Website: ulta-beauty
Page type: delivery-shipping
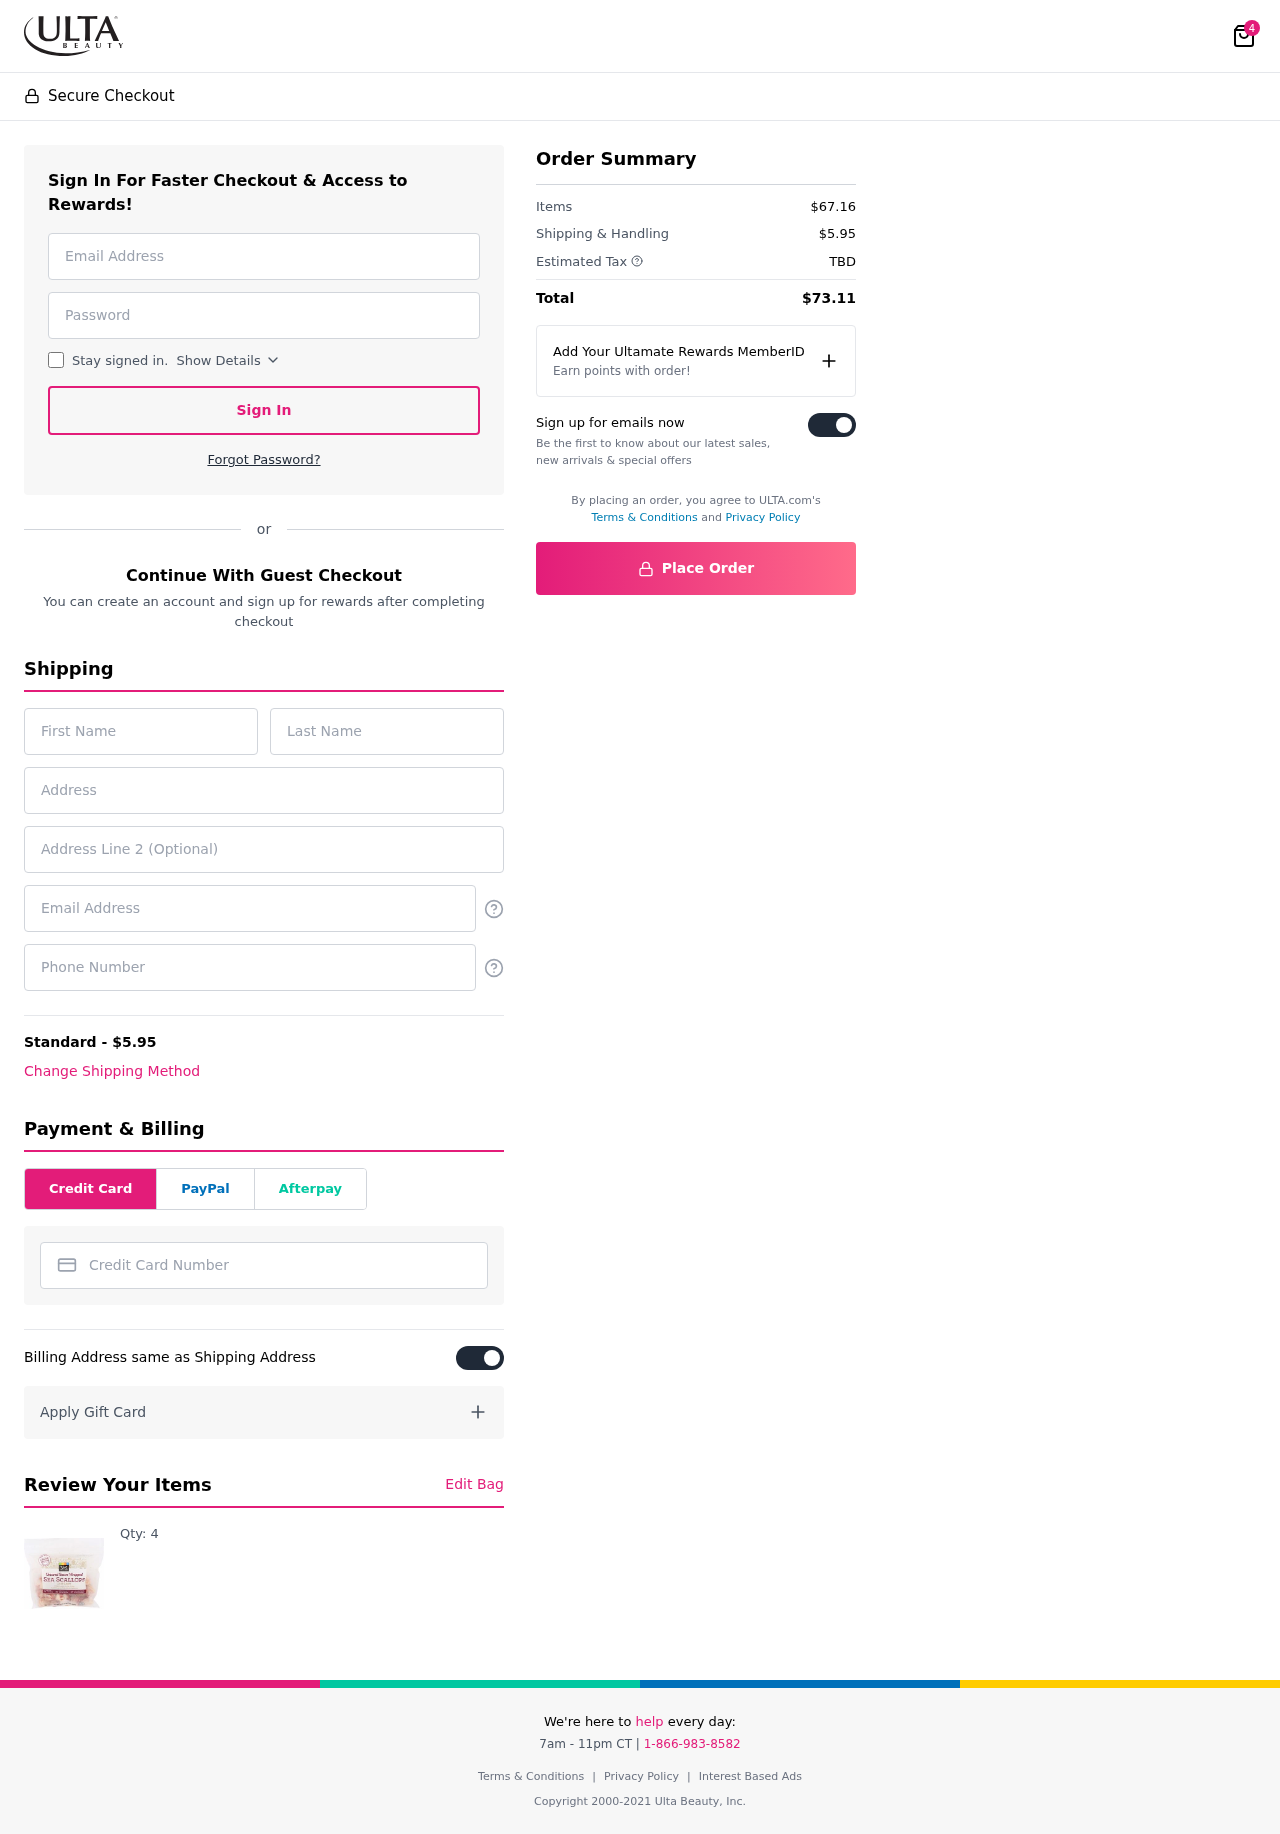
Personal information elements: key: PII_CARD_NUMBER
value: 4149 8110 9128 2222
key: PII_EMAIL
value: noah.reynolds@gmail.com
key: PII_EMAIL2
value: noah.reynolds@gmail.com
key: PII_FIRSTNAME
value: Noah
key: PII_LASTNAME
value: Reynolds
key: PII_PHONE
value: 6712751895
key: PII_STREET
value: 297 Hicks Isle Suite 982
Product elements: key: PRODUCT1_QUANTITY
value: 4
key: PRODUCT1
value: Qty: 4
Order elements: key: ORDER_NUM_ITEMS
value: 4
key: ORDER_SHIPPING_COST
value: $5.95
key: ORDER_SUBTOTAL
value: $67.16
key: ORDER_TAX
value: TBD
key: ORDER_TOTAL
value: $73.11